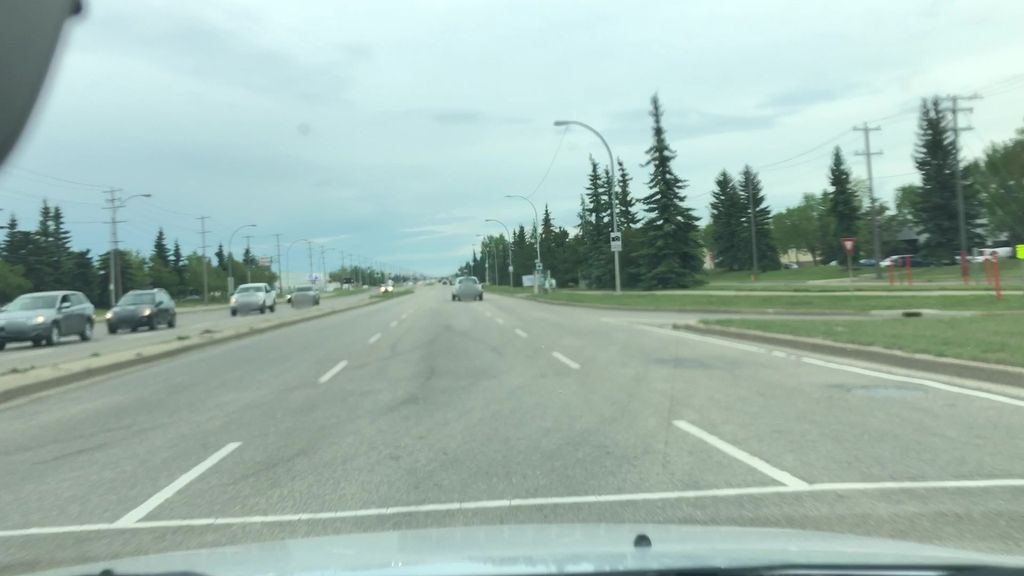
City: edmonton